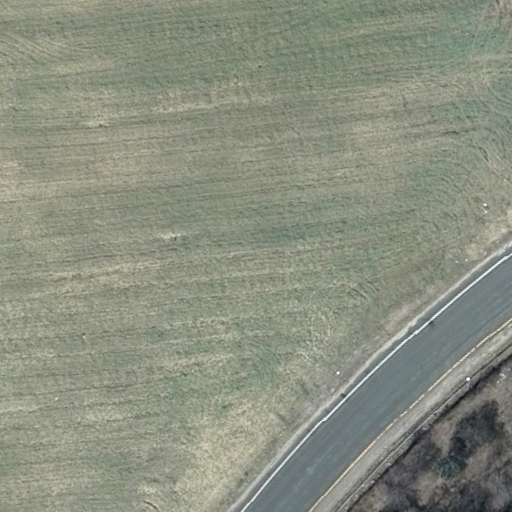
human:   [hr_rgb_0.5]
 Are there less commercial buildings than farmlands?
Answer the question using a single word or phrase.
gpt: yes

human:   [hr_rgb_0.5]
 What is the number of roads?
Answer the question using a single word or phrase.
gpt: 1

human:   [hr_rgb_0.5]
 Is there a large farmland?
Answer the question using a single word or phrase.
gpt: yes

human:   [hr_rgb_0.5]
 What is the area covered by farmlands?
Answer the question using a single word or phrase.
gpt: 10299m2

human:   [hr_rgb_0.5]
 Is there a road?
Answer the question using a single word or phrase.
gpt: yes

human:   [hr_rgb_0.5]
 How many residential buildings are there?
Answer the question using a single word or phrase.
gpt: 0

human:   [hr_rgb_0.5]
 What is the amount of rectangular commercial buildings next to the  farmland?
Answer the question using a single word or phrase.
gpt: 0

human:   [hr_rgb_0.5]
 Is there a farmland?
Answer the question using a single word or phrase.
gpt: yes

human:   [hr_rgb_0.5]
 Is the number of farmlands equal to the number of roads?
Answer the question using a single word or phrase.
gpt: yes

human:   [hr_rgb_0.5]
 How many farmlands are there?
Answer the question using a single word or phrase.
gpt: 1

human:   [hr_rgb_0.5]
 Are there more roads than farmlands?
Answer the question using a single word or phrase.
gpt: no

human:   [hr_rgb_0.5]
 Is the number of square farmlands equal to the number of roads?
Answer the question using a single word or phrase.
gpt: no

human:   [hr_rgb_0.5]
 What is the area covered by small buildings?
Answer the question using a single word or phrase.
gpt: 0m2

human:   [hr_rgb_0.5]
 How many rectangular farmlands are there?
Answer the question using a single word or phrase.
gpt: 0

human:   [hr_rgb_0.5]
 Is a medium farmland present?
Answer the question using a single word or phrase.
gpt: no

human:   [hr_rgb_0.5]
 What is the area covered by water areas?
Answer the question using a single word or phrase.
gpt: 0m2

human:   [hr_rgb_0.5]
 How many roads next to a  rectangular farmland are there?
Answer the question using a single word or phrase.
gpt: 0

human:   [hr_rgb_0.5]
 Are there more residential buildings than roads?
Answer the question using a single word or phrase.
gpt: no

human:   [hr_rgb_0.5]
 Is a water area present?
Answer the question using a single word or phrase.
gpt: no

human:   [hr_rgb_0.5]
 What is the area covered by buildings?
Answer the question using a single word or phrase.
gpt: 0m2

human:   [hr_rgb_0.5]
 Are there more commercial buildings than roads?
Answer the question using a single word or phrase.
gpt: no

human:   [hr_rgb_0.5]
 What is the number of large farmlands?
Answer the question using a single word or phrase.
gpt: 1

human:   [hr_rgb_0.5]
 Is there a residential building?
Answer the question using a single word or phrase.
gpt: no

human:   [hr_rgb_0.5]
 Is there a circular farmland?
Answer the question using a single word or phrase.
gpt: no

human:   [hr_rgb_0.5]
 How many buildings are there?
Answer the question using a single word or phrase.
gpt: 0

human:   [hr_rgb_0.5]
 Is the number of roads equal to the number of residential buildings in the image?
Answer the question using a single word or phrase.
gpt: no

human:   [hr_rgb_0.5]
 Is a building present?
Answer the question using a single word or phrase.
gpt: no

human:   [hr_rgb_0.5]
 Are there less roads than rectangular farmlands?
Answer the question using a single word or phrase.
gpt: no

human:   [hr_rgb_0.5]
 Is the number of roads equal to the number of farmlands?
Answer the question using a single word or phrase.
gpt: yes

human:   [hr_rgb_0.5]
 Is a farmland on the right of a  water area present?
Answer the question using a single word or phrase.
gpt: no

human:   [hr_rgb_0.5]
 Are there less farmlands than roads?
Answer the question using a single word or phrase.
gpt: no

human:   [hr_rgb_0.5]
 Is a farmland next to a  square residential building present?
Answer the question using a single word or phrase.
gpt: no

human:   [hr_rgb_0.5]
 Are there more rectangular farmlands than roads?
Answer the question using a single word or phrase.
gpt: no

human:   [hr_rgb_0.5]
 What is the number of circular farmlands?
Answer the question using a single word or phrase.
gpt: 0

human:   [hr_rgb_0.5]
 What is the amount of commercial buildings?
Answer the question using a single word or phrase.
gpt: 0

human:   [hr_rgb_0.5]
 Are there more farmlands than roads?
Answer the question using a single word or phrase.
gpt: no

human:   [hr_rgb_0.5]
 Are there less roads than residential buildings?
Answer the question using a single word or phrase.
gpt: no

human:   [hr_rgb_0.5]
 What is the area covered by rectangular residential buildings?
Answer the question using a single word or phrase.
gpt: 0m2

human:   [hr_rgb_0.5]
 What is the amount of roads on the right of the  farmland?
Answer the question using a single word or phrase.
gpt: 0

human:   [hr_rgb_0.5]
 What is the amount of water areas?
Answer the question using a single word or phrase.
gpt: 0

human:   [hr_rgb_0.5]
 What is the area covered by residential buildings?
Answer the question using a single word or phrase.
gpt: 0m2

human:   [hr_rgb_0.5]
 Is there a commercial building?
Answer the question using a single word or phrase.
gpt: no

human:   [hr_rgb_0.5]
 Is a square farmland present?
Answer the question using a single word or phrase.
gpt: no

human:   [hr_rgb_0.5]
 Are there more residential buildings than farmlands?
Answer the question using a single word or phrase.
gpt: no

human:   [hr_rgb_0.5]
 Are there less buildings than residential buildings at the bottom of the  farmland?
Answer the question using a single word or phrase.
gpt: no

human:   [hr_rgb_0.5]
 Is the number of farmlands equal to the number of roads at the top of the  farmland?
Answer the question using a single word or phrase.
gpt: no

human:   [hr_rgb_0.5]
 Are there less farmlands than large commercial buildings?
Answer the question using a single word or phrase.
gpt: no

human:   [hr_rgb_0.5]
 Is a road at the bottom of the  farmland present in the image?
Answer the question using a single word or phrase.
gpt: yes

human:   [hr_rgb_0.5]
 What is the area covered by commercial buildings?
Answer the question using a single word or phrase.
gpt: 0m2

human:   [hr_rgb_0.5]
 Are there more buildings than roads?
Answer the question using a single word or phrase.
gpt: no

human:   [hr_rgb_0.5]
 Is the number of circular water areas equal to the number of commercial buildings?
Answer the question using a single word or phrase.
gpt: yes

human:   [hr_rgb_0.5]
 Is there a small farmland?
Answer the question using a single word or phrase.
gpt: no

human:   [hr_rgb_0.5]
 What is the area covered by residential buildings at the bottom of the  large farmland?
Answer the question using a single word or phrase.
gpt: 0m2

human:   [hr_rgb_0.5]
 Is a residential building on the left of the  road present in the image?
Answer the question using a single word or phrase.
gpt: no

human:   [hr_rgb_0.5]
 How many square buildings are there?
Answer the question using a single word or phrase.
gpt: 0

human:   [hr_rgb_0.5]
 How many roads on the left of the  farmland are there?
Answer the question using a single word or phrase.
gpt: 1

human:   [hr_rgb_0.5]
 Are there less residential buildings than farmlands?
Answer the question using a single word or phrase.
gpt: yes

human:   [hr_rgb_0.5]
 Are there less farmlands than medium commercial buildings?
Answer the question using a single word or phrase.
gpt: no

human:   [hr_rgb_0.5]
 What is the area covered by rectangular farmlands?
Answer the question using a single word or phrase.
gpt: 0m2

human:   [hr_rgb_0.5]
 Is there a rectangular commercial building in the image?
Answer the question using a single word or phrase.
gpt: no

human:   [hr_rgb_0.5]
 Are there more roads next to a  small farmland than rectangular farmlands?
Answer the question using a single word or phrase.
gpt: no

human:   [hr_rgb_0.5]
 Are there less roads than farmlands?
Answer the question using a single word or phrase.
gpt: no

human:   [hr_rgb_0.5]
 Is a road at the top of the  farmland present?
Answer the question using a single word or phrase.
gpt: no

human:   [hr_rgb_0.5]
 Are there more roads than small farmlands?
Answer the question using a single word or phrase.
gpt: yes